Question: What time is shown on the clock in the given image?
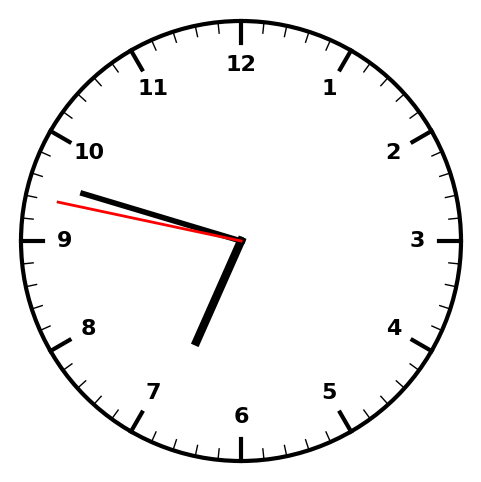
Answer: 06:47:47